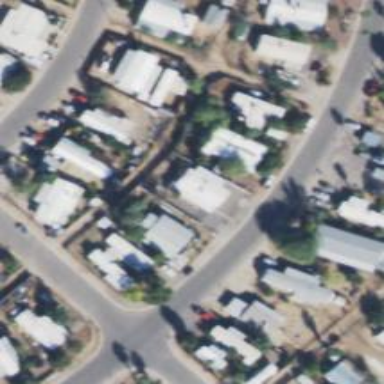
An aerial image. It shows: Alleyway designated as service road.